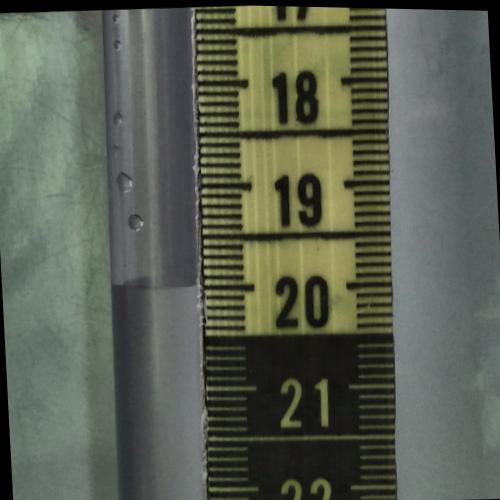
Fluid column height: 20.0 cm